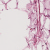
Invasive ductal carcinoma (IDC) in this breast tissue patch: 0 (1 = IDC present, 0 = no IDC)